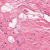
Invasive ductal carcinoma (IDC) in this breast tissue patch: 0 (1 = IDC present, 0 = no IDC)